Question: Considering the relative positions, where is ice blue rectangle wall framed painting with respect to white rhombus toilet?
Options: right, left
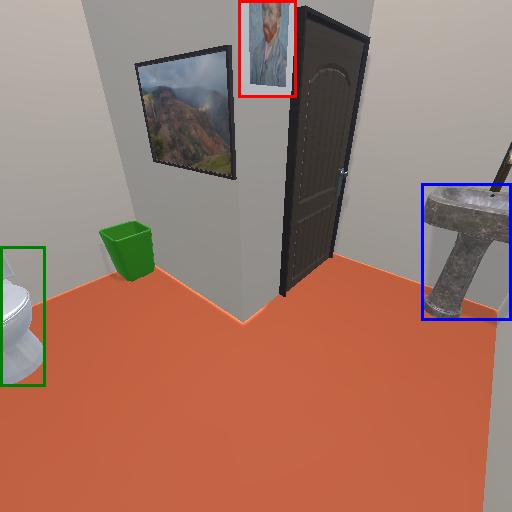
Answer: right